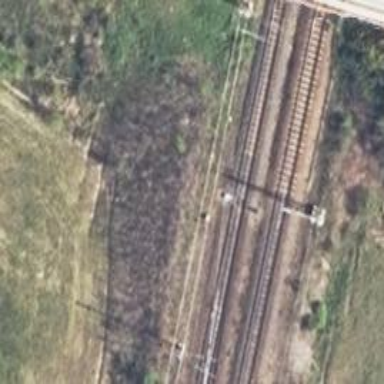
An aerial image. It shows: Railway switch.